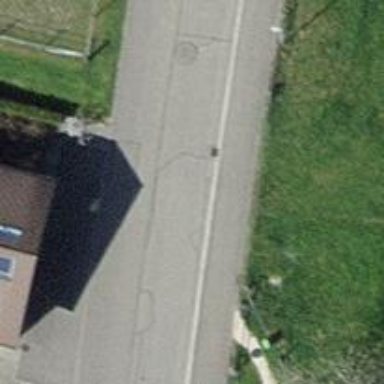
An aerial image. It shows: Residential road with asphalt surface. Sidewalk is present on the left side.